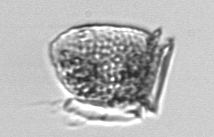
Label: Dinophysis_norvegica